高一 · 代数
（2018 春-东湖区校级月考）若框图所给的程序运行结果为 $S=28$, 那么判断框中应填入的关于 $k$ 的条件是 \$ \qquad \$

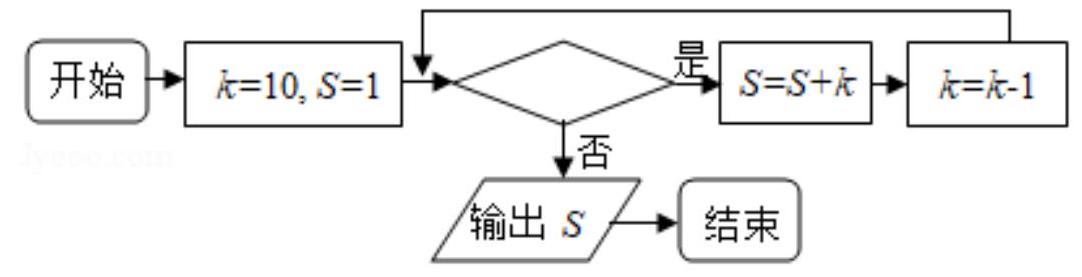
答案: $k \geqslant 8$.
解析: 解：由题意可知输出结果为 $S=28$,

第 1 次循环, $S=11, K=9$,

第 2 次循环, $S=20, K=8$,

第 3 次循环, $S=28, K=7$

此时 $S$ 满足输出结果, 退出循环, 所以判断框中的条件为 $k \geqslant 8$.

故答案为: $k \geqslant 8$.